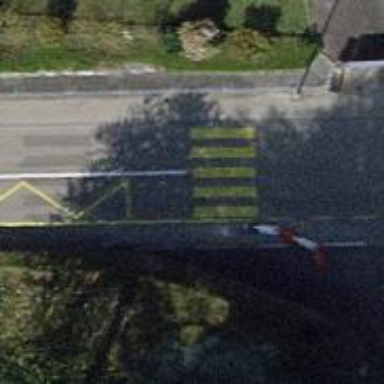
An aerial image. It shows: Uncontrolled footway crossing with markings.